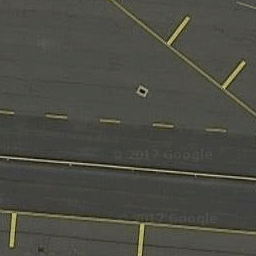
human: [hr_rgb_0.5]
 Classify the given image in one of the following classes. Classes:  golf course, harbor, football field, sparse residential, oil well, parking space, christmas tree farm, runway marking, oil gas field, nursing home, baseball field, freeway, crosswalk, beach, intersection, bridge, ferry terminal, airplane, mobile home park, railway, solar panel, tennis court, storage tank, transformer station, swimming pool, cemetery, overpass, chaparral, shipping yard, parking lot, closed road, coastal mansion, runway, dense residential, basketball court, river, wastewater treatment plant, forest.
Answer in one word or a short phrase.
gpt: runway marking